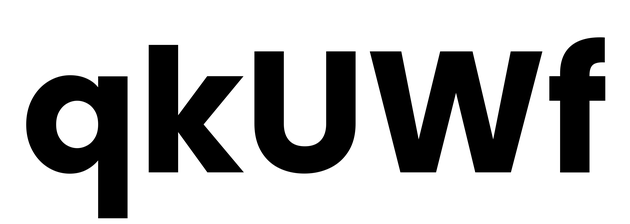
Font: Poppins-Bold